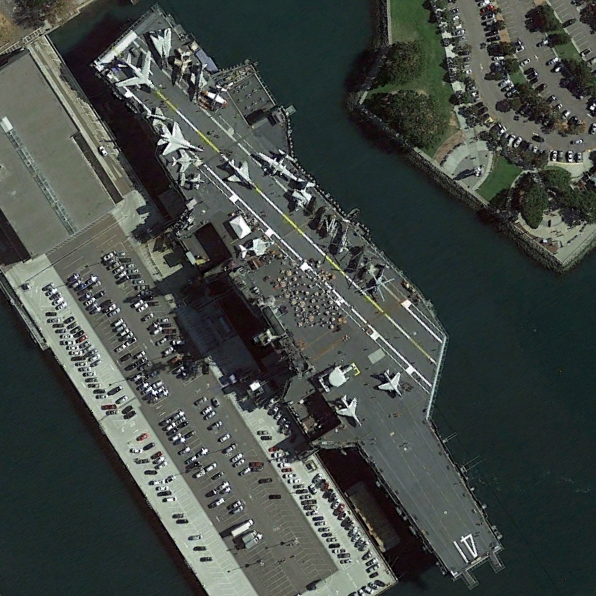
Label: Midway-class_aircraft_carrier